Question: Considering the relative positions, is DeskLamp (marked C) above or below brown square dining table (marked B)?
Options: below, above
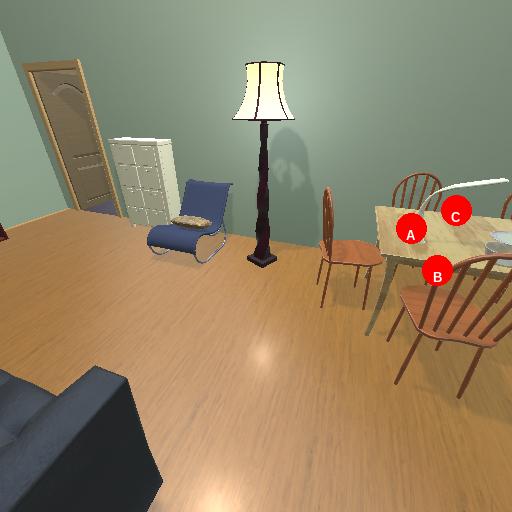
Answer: below